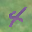
Label: 4